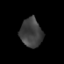
Tissue: prostate
Cell type: T cells
Senescence score: 0.3012
Nuclear area (px): 624
Mean DAPI intensity: 62.7